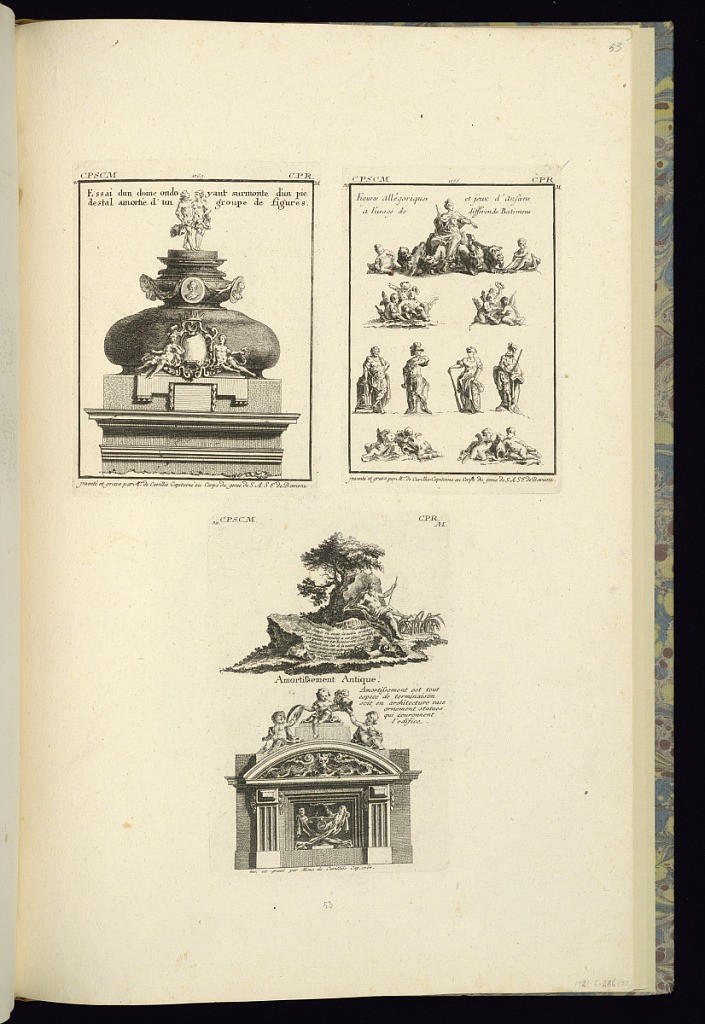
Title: Three Architectural Plates
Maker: François de Cuvilliés the younger, German, 1731 - 1777
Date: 1766–69
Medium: Etching and engraving on paper
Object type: Print
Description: Three plates printed on a single sheet illustrating architectural and ornamental details. The upper left plate illustrates a design for a dome topped with figures, a cartouche, and roundel portraits. The upper right plate illustrates sculpted figures in classical dress, and putti. The lower plate illustrates an architectural detail with a sculpted pediment topped with putti and a vignette above with a man seated in a landscape. The plates are titled, signed, and dated.